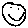
Label: smiley face